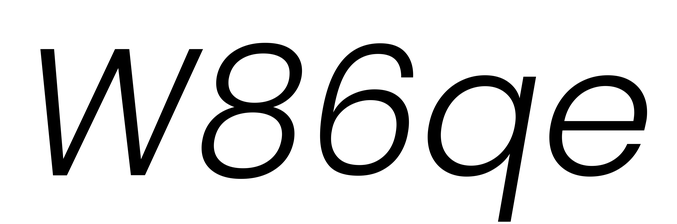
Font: Poppins-LightItalic